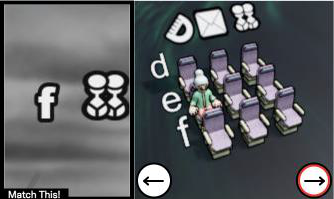
Task: seats
Answer: no